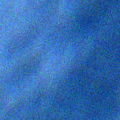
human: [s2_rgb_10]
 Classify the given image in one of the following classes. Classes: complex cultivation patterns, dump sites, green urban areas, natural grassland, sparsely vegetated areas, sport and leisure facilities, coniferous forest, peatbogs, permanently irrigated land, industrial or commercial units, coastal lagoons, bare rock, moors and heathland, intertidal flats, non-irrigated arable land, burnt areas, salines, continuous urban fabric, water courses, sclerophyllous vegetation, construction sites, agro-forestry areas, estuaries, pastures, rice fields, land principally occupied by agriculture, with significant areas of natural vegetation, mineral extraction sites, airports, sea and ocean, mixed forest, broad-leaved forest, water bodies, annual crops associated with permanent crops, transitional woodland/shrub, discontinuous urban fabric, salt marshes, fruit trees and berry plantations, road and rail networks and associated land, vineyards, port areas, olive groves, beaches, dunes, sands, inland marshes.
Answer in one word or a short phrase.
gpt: sea and ocean